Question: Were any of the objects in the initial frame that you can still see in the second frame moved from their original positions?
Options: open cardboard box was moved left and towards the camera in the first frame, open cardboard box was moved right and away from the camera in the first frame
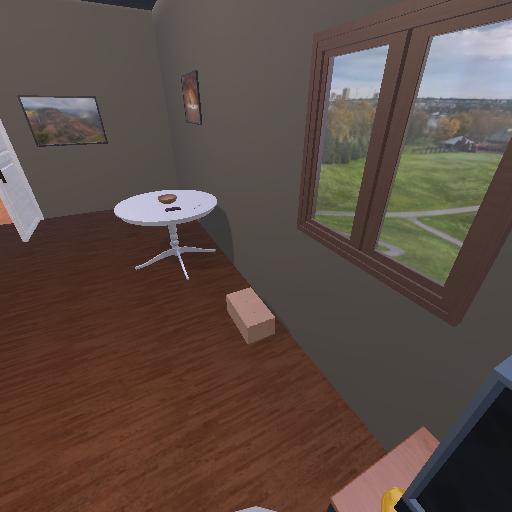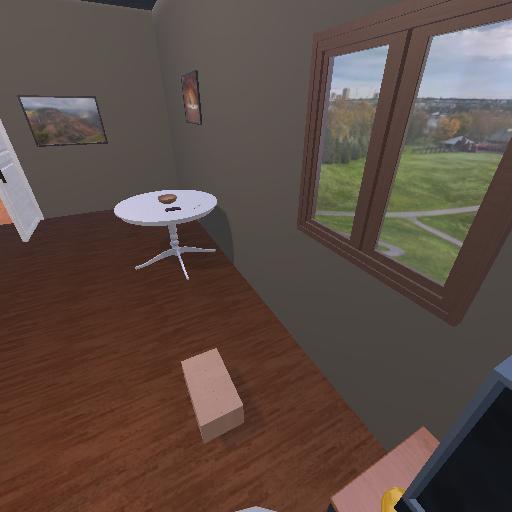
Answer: open cardboard box was moved left and towards the camera in the first frame